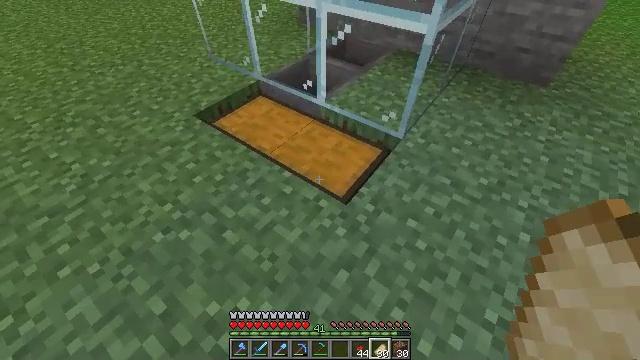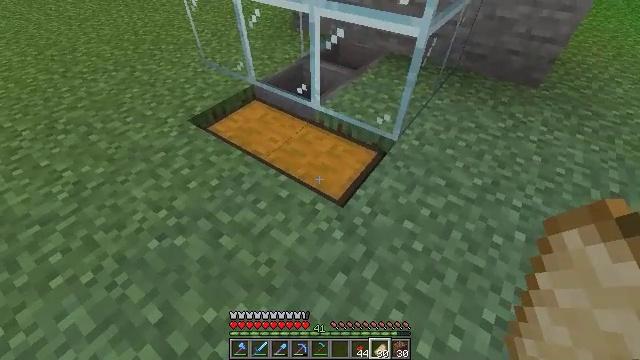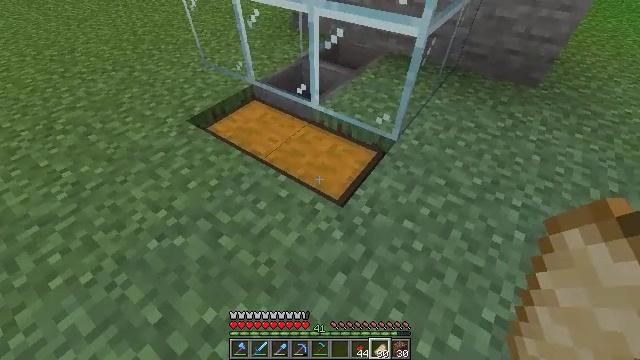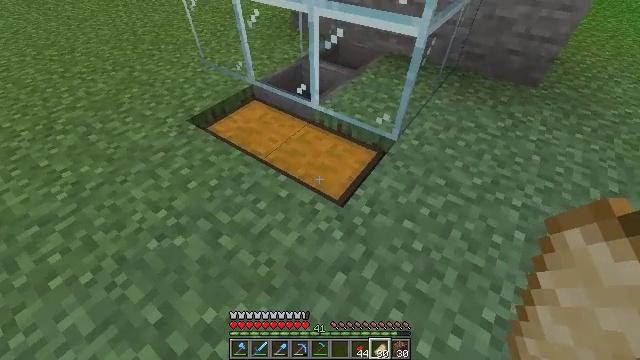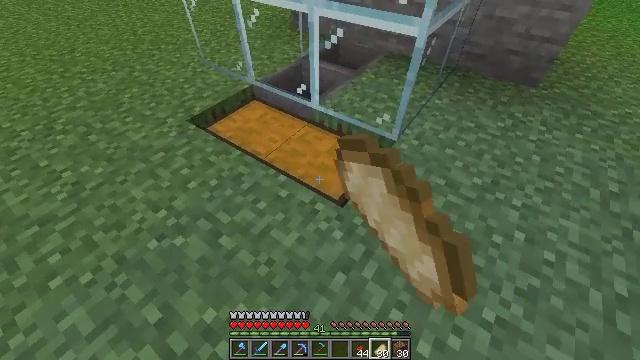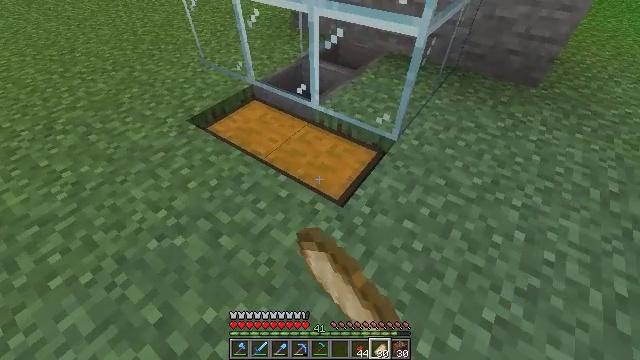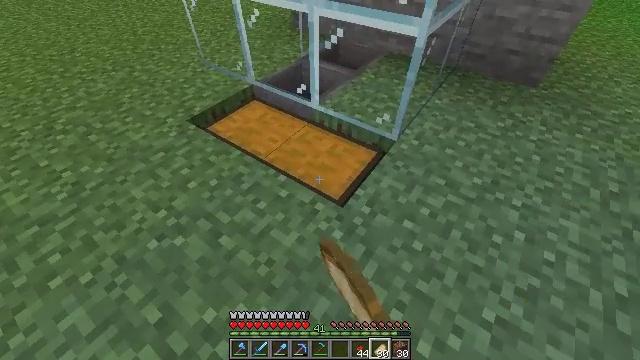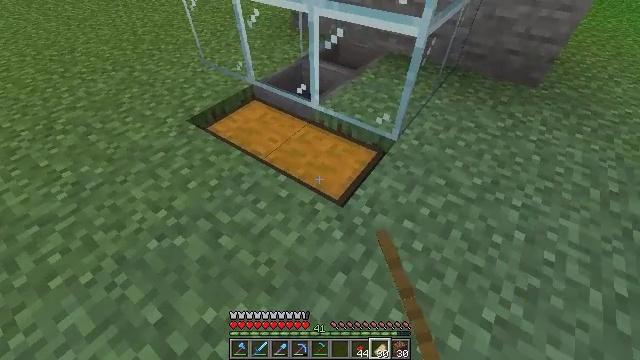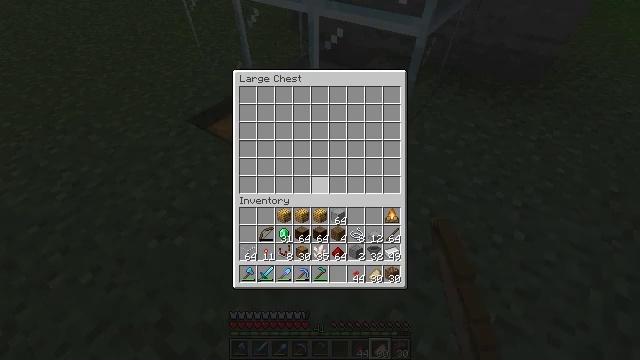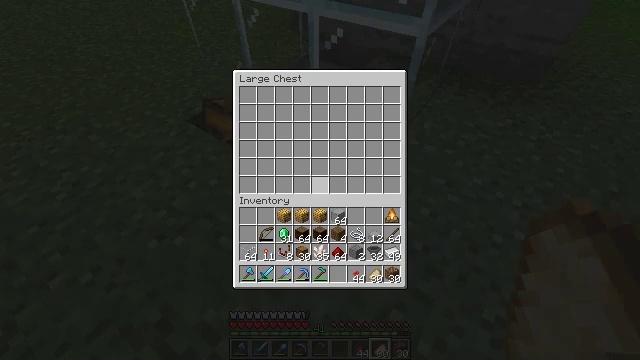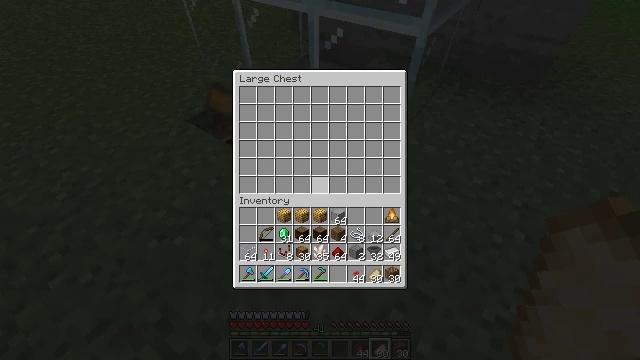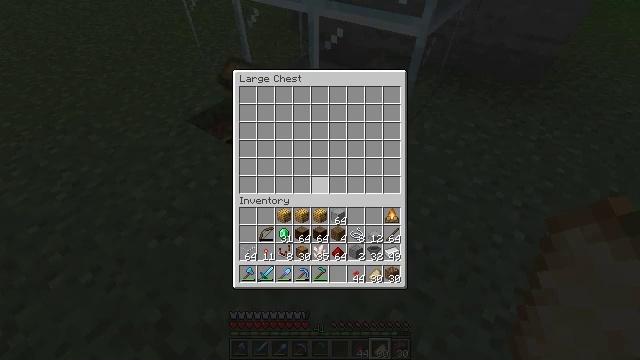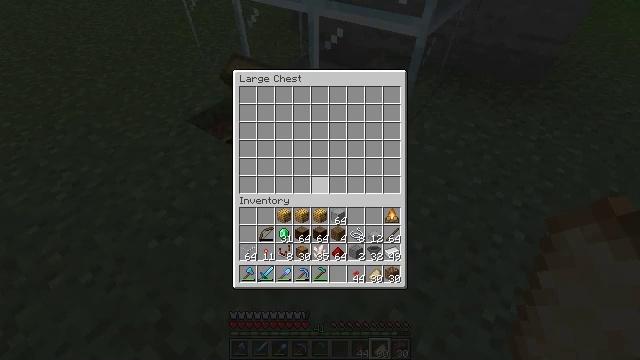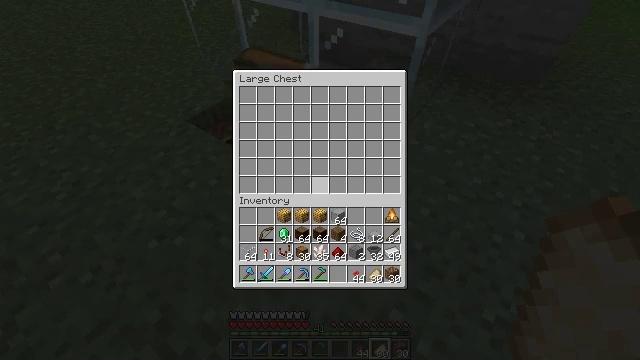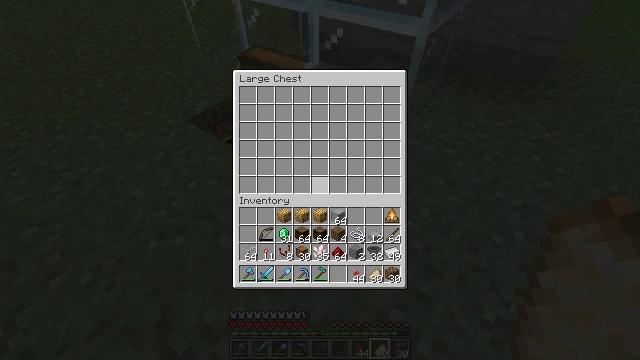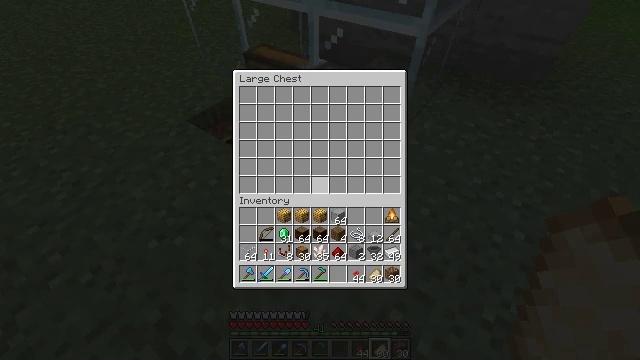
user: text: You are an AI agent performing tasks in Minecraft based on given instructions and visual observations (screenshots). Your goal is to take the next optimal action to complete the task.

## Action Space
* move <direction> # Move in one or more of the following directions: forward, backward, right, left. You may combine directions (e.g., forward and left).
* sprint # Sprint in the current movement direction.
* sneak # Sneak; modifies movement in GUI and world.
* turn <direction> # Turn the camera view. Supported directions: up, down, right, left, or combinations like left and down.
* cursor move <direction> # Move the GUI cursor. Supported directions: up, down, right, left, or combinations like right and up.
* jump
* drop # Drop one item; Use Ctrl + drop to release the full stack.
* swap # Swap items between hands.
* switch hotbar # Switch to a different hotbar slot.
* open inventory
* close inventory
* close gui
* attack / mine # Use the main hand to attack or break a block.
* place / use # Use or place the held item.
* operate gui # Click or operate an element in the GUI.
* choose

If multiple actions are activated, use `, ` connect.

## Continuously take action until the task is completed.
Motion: motion action
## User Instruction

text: Gather the cartography table from its current location.
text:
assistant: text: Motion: turn right
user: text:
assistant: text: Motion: no_op
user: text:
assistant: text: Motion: use / place
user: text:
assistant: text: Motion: use / place
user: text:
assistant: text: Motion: use / place
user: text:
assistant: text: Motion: use / place
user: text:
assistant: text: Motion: no_op
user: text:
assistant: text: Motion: open gui
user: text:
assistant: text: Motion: no_op
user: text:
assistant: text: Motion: no_op
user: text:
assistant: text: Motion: no_op
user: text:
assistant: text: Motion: no_op
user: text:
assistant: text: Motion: no_op
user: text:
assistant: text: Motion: no_op
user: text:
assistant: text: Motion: no_op
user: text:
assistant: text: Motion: no_op
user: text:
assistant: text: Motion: no_op
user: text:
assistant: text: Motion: no_op
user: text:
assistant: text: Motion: no_op
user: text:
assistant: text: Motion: no_op
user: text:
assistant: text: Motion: no_op
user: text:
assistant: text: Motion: no_op
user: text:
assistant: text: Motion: no_op
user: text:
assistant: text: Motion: no_op
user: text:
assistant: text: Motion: no_op
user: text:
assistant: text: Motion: no_op
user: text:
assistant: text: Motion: no_op
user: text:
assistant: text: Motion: no_op
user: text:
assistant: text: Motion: no_op
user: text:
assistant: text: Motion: no_op